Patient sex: M
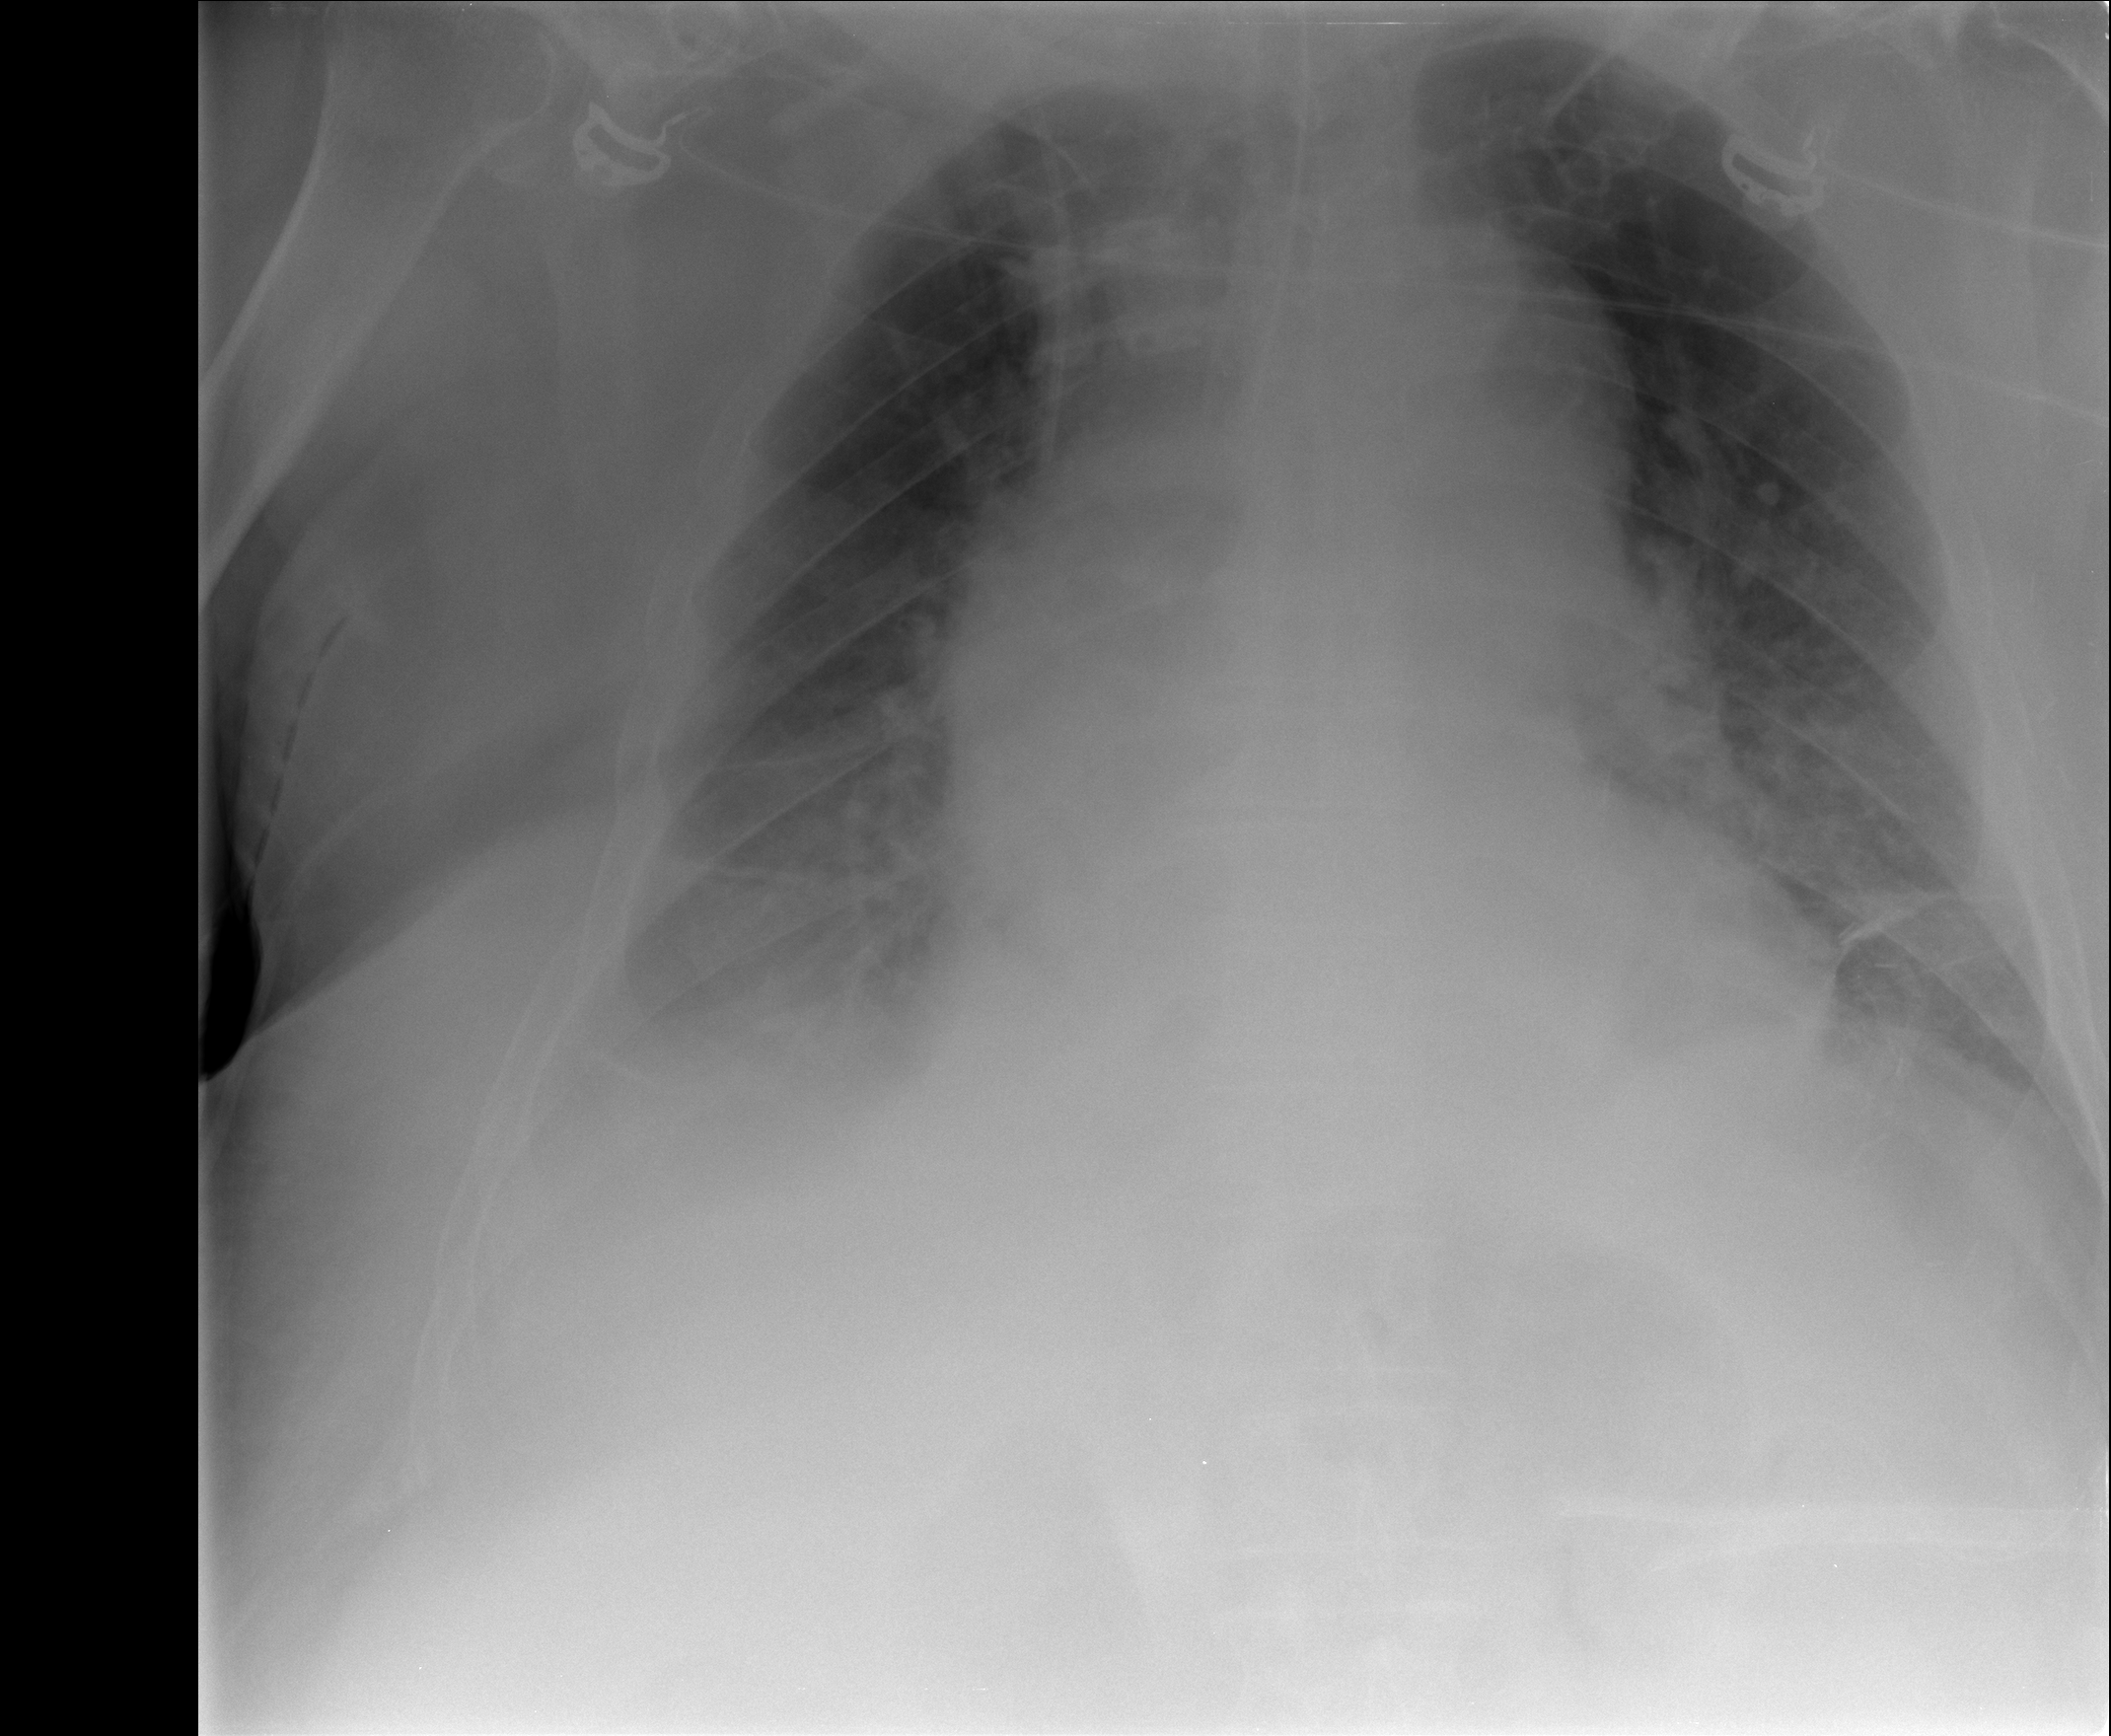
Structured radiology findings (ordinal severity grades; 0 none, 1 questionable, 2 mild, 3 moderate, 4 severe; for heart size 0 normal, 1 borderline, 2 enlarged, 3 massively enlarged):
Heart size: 2
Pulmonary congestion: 2
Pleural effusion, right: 2
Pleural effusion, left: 2
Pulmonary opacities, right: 2
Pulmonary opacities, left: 2
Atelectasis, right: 2
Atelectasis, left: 2